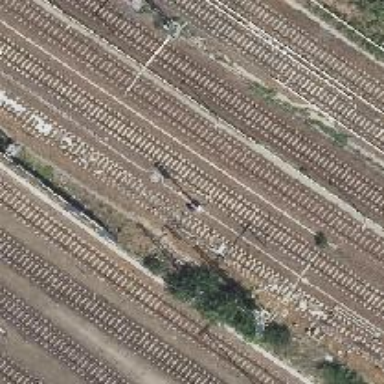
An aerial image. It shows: Railway signal.